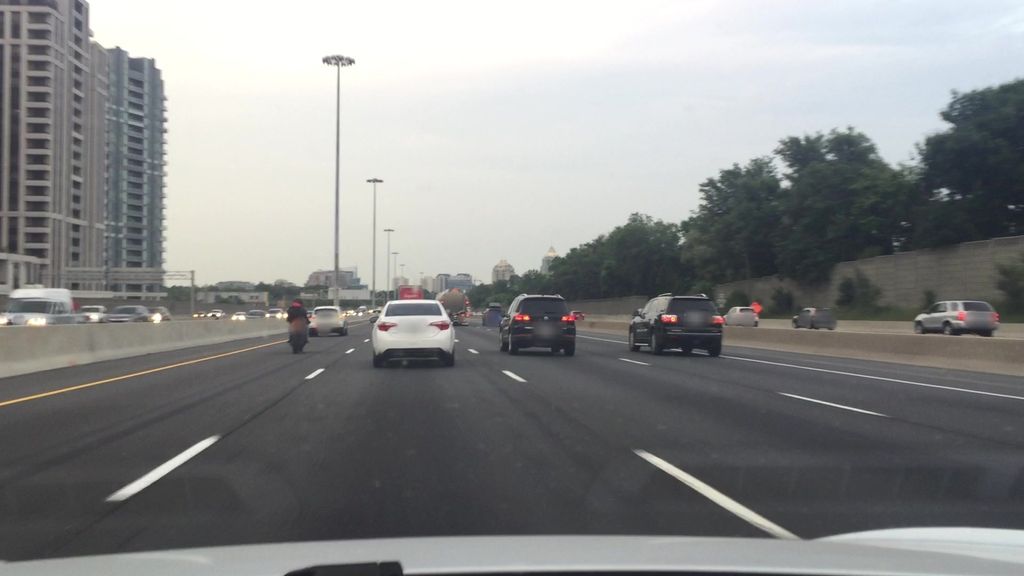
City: toronto